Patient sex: M
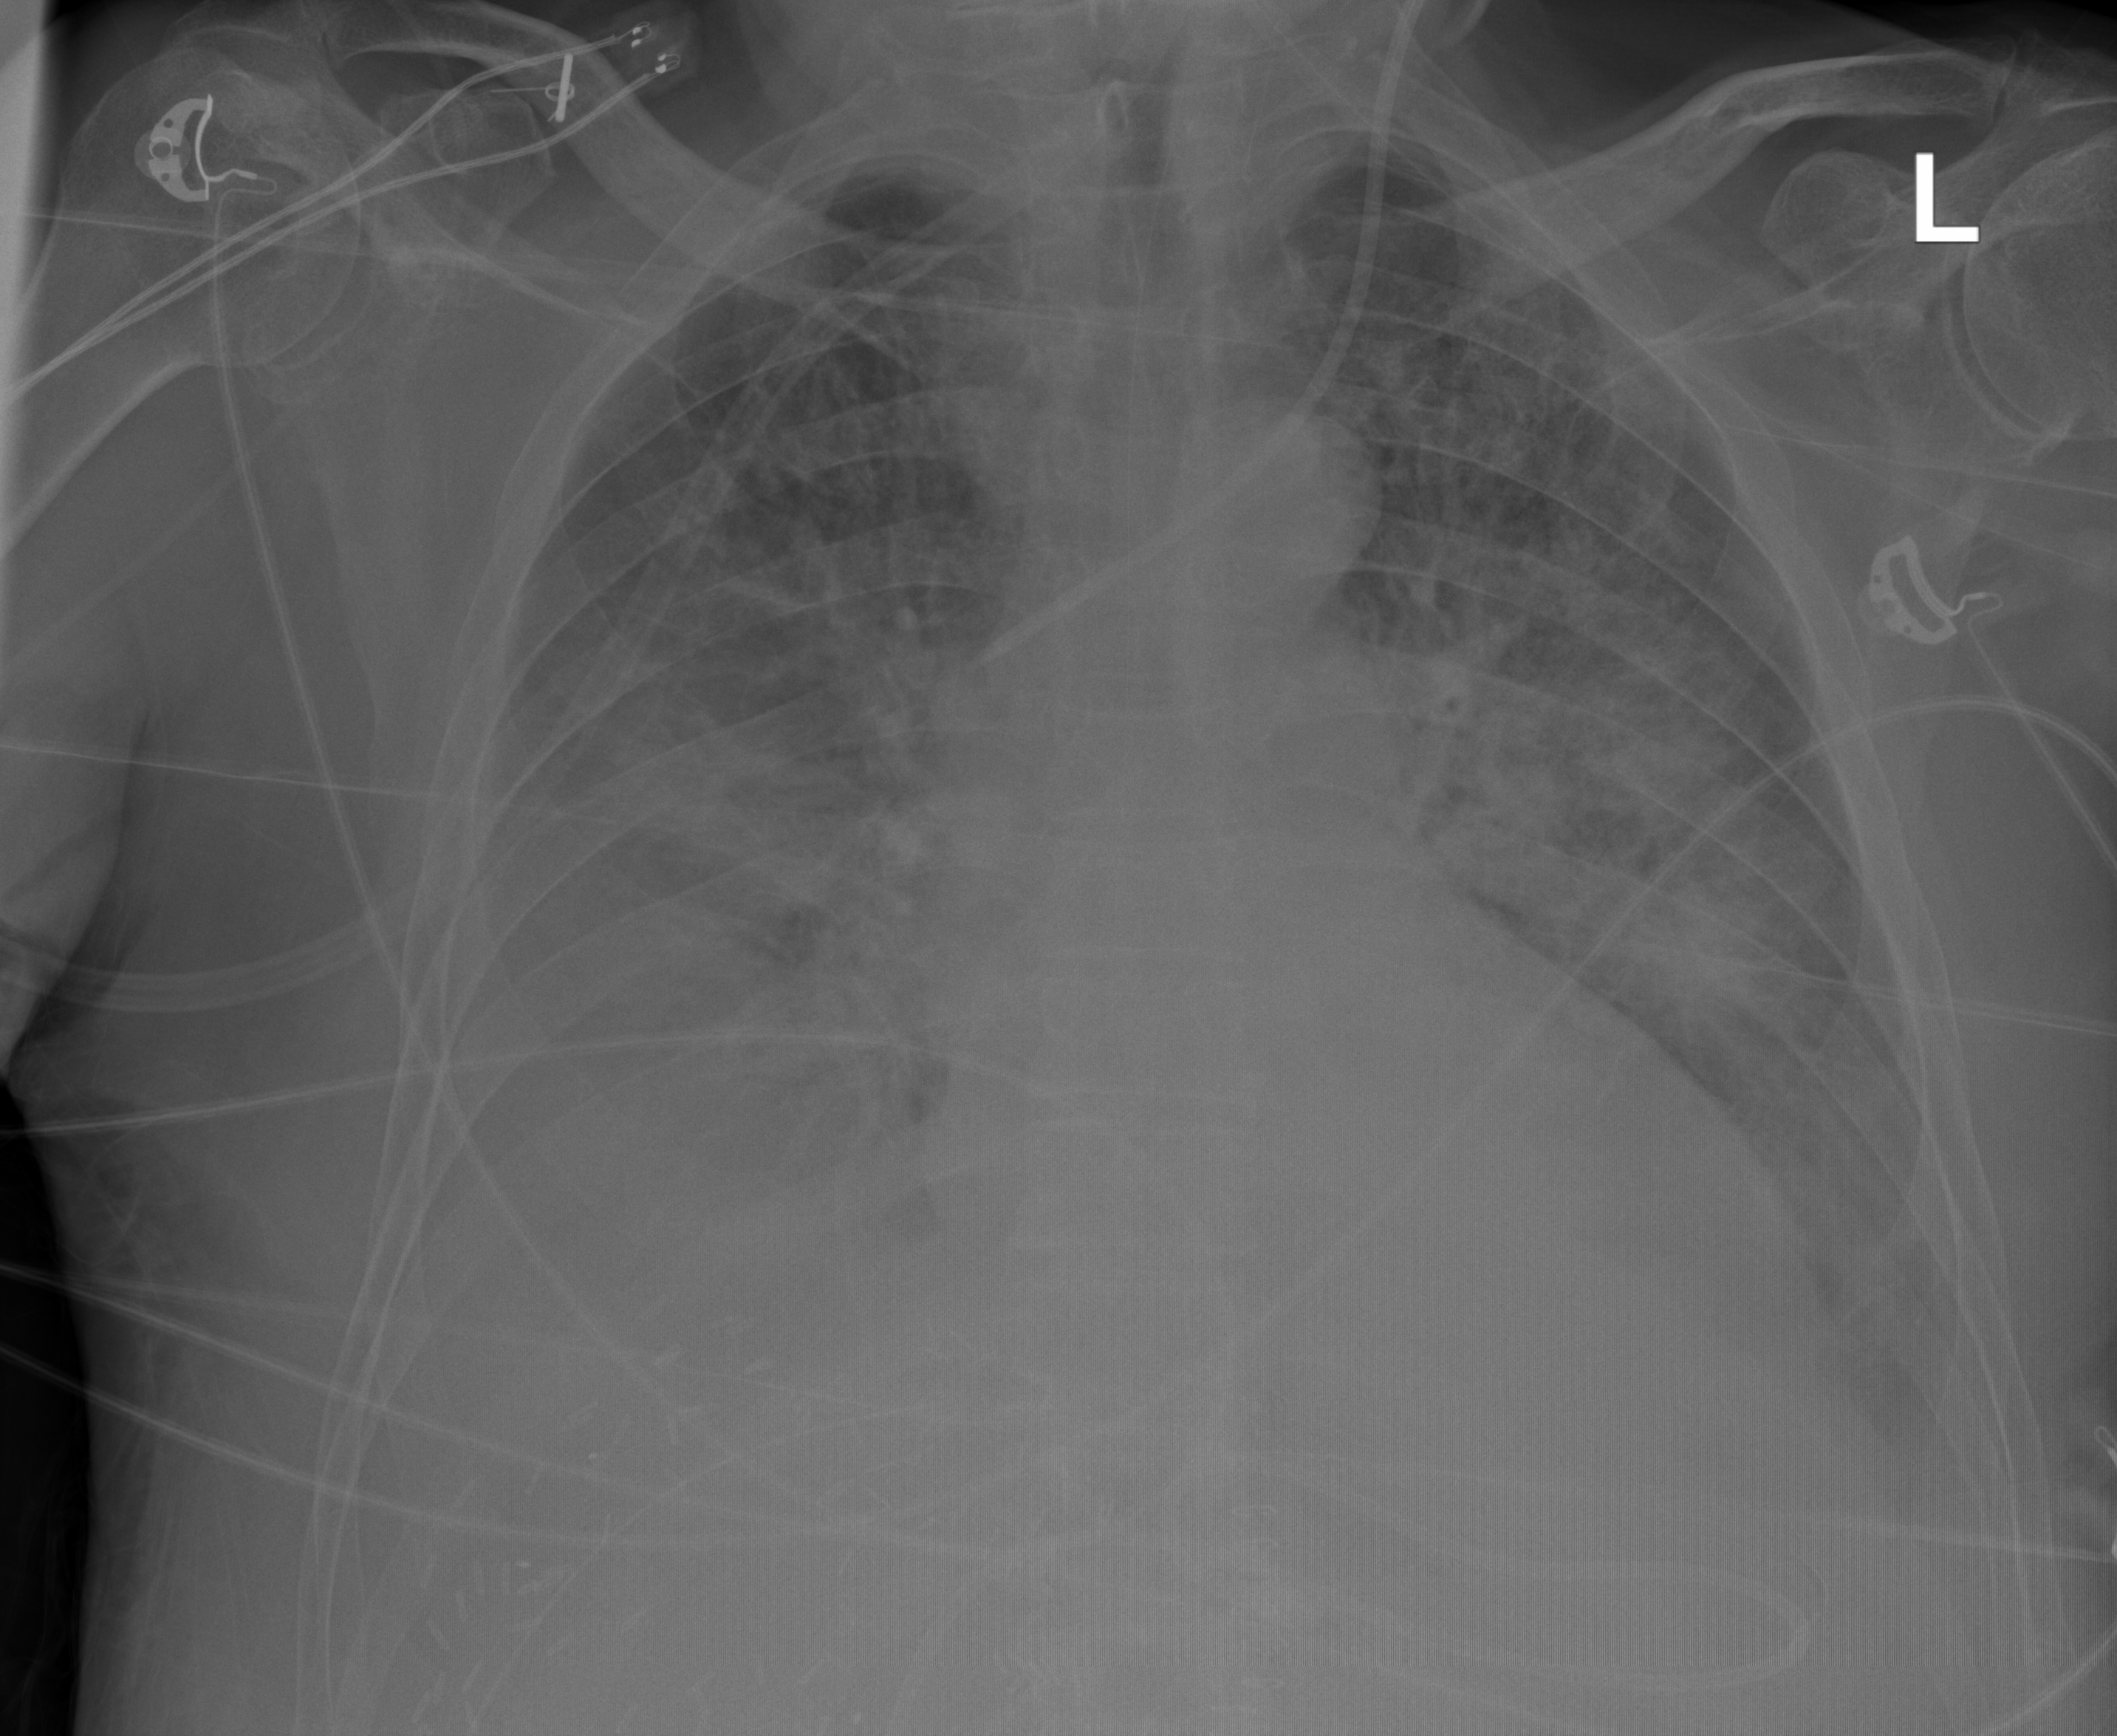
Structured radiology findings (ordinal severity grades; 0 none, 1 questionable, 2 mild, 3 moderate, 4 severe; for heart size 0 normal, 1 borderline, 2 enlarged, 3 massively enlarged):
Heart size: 2
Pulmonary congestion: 3
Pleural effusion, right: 3
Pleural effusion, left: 2
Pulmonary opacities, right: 2
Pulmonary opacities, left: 3
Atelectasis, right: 2
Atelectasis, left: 2